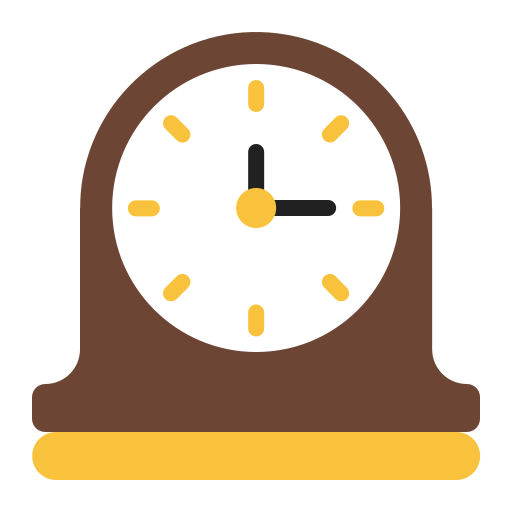
mantelpiece clock flat